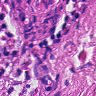
Metastatic tissue present: no